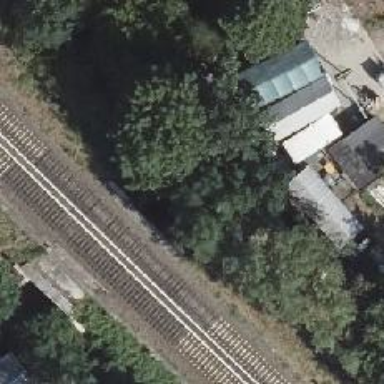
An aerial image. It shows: Abandoned railway siding with one track. This historic railway has been out of service.